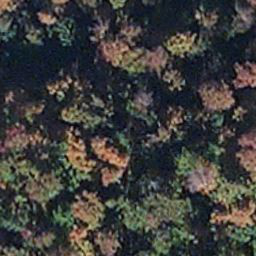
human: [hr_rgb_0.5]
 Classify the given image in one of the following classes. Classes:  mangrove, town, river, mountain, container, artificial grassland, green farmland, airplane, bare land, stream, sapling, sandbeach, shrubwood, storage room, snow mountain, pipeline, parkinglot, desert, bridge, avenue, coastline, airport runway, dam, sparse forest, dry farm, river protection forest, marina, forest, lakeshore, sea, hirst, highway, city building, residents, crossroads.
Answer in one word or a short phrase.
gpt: mangrove